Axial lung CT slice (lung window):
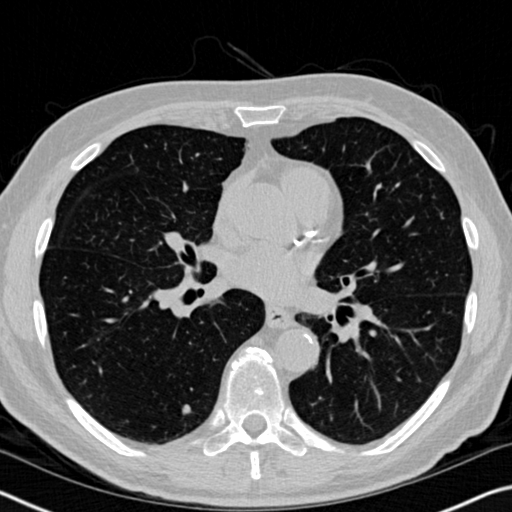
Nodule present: yes
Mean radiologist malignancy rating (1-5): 2.5